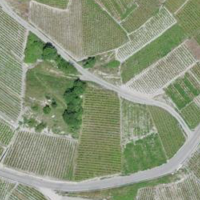
EUNIS habitat code: 40
Species observed at this site:
Erodium cicutarium